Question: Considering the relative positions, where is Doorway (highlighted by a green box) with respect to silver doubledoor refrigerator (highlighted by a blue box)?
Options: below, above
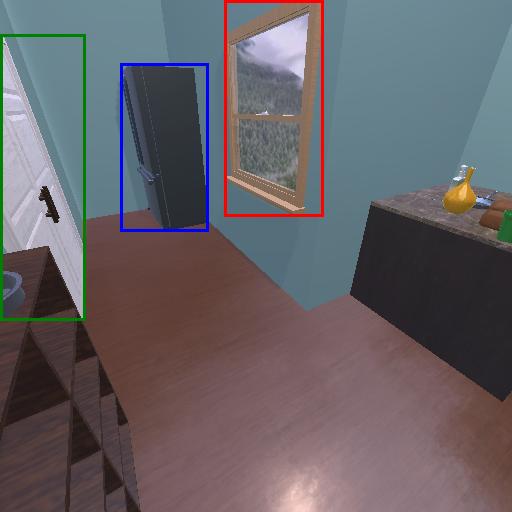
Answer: below